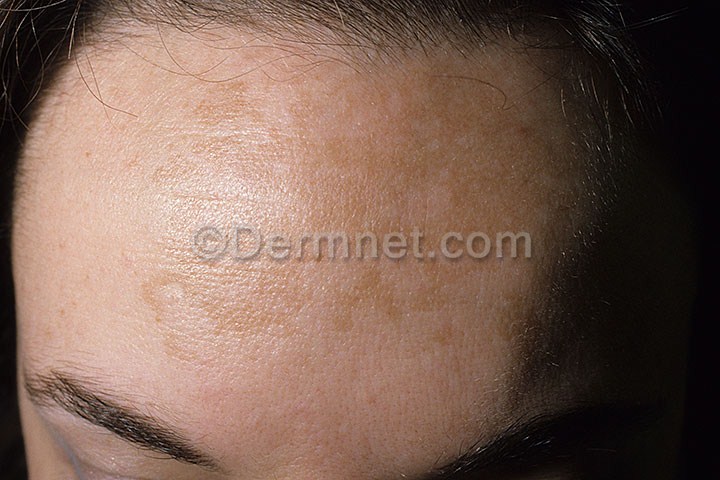
Disease: Light Diseases and Disorders of Pigmentation